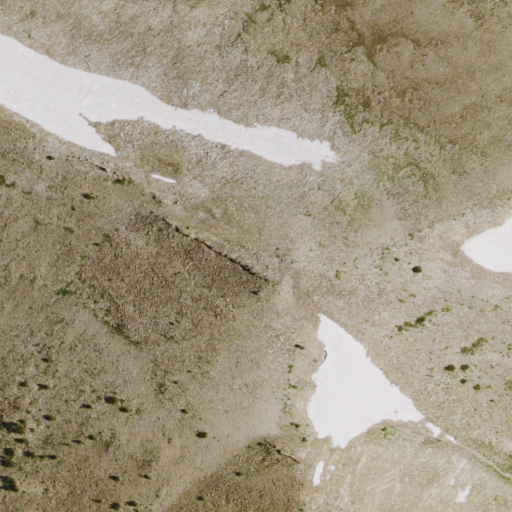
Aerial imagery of mountains in Nevada named East Humboldt Range containing grassland, shrub, barren land, and evergreen forest